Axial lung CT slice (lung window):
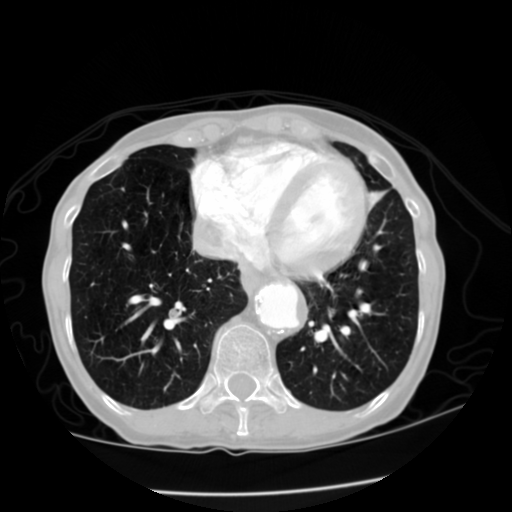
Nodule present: no